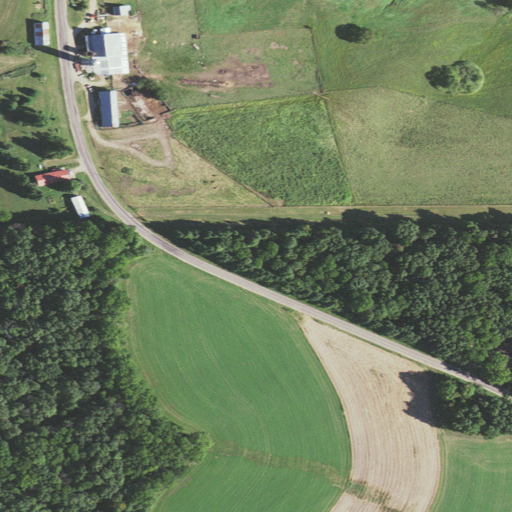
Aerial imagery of ridge(s) in Wisconsin named English Ridge containing pasture, deciduous forest, cultivated crops, low intensity development, open development, mixed forest, medium intensity development, and high intensity development